Question: I put Text-box in grid-view and Bind that text-box value to data-table value. When there is 0 integer then text-box is not shown, and when value greater than 0 that specific value is shown in text box.
'''
<ItemTemplate>
<asp:TextBox ID="txtQuantity" Text='<%# Bind("InStock_Quantity") %>' Style="text-align: right;" onfocus="this.select()"runat="server" OnTextChanged="OnTextChange" Visible='<%# Convert.ToBoolean(Eval("InStock_Quantity")) %>' AutoPostBack="true" ></asp:TextBox>
<asp:RequiredFieldValidator ID="rfv_txtQuantity" ControlToValidate="txtQuantity"
ErrorMessage="enter quantity in order grid " InitialValue='<%# Bind("InStock_Quantity") %>' Text="*" ValidationGroup="form" runat="server"></asp:RequiredFieldValidator>
</ItemTemplate>
'''

I want if user write more then that value show in text-box the message will display and value must be restricted to value <= that value like "90".
Javascript is good then how could I do???
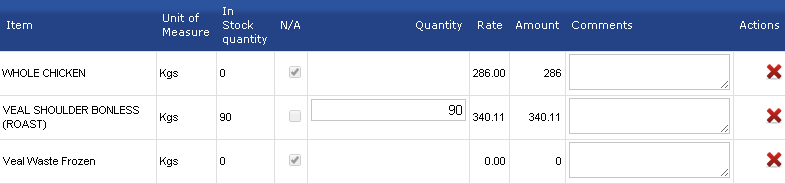
Answer: In ASP.NET you can use the Range Validator and set a min and max. For example:
'''
<asp:RangeValidator ID="RangeValidator1" runat="server" Type="Integer" ControlToValidate="txtQuantity" MaximumValue="90" MinimumValue="1"
ValidationGroup="form" ForeColor="Red" ErrorMessage="Must be equal or less than 90" />
'''